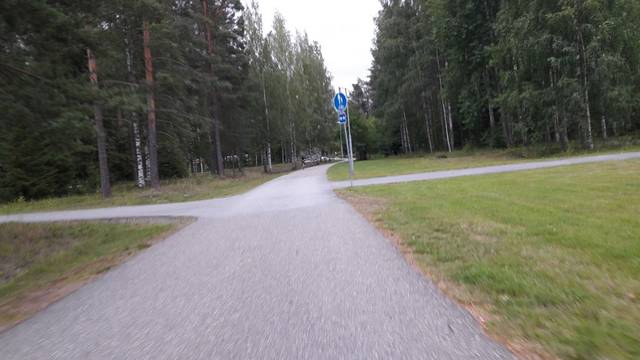
Region: Finland
Coordinates: 62.614, 29.731